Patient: sex M, age 55
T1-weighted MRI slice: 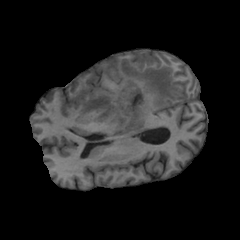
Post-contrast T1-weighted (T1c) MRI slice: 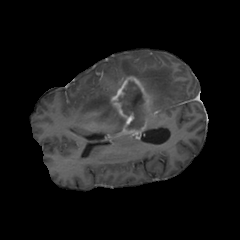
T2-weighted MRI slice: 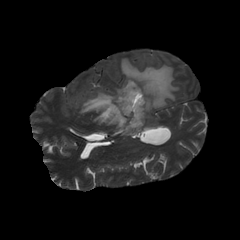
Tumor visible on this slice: yes
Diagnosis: Glioblastoma, IDH-wildtype
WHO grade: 4